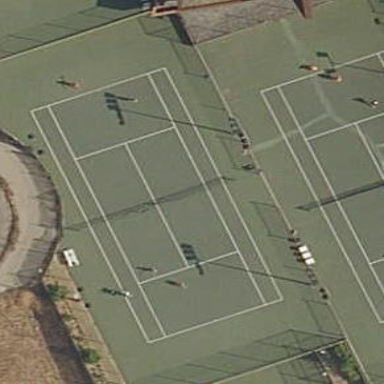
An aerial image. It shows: Tennis court on the leisure land pitch.